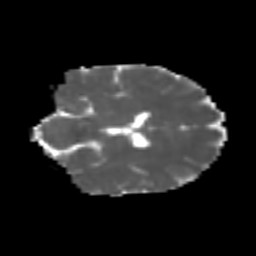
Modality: MD
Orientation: coronal
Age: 23
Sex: male
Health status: healthy